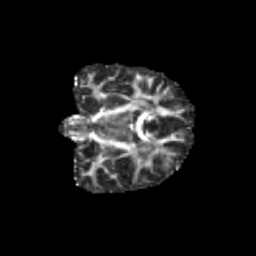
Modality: FA
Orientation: coronal
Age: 11
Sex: female
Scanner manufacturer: siemens
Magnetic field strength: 3 T
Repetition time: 3.8 s
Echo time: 0.07 s